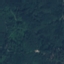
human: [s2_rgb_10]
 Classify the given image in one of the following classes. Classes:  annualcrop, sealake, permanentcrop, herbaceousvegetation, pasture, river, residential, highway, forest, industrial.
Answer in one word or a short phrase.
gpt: Forest